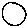
Label: circle